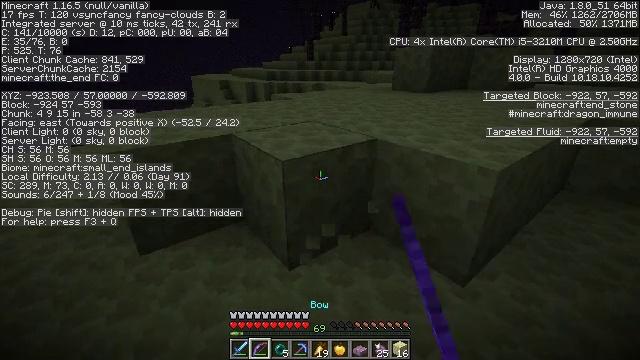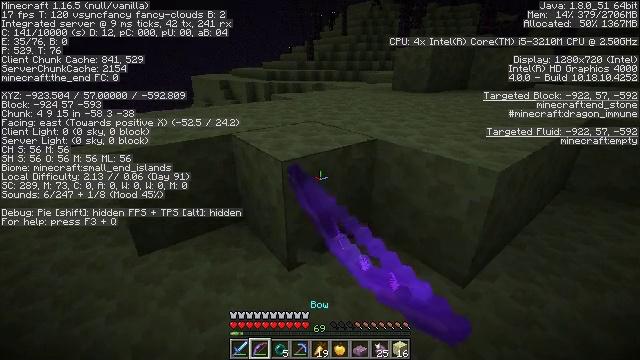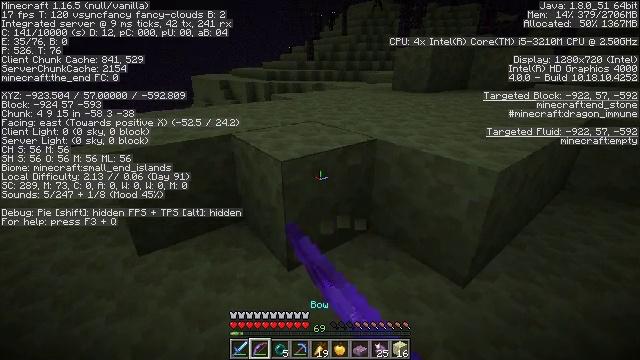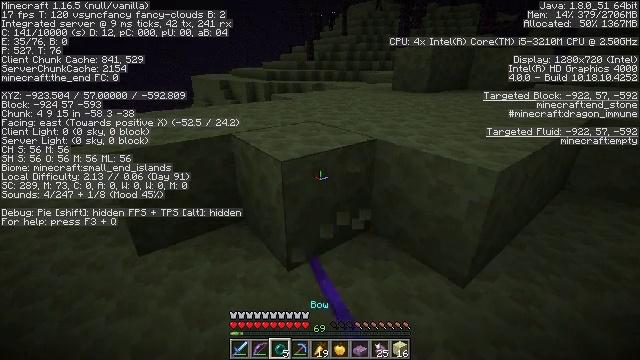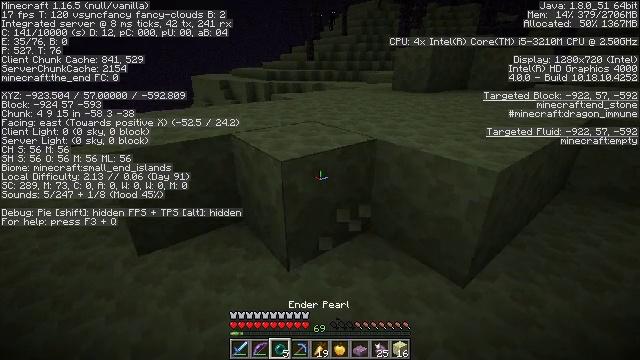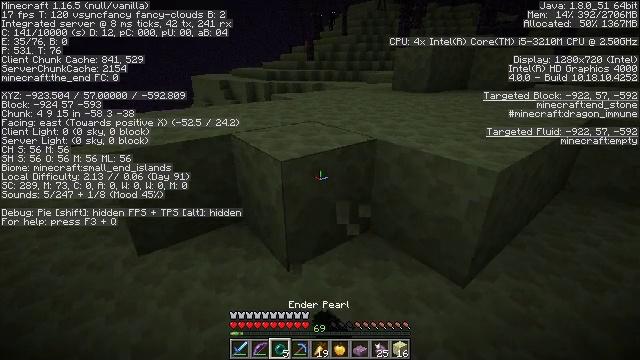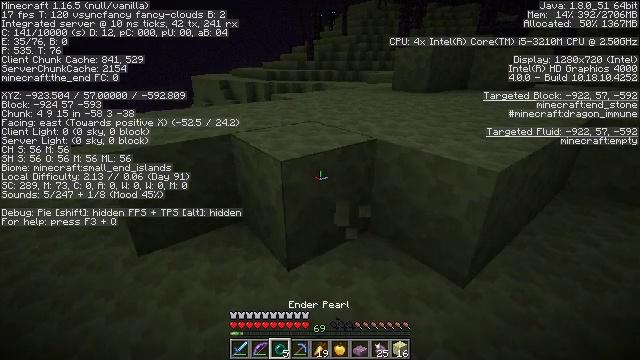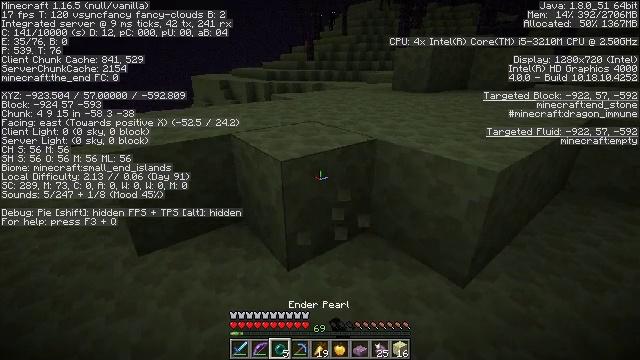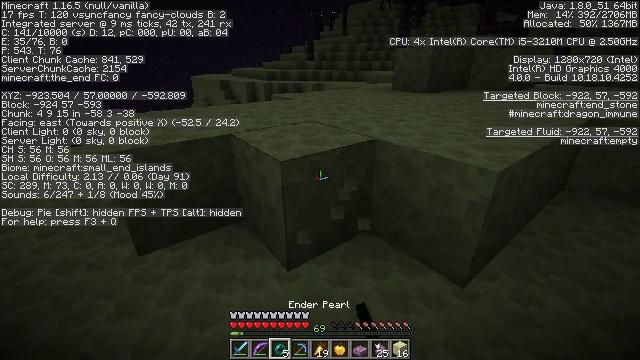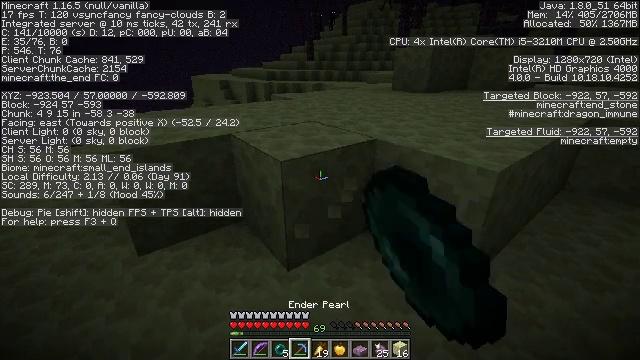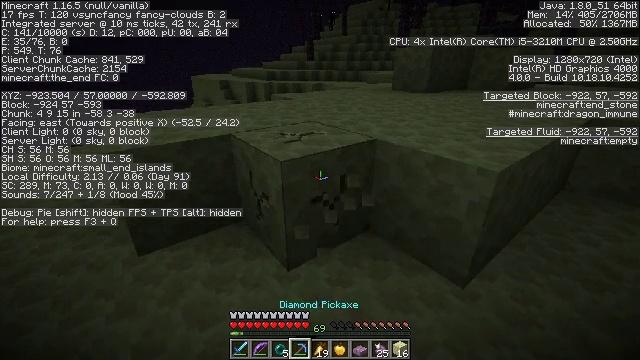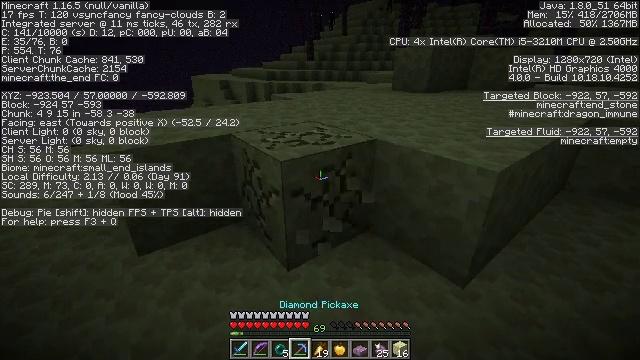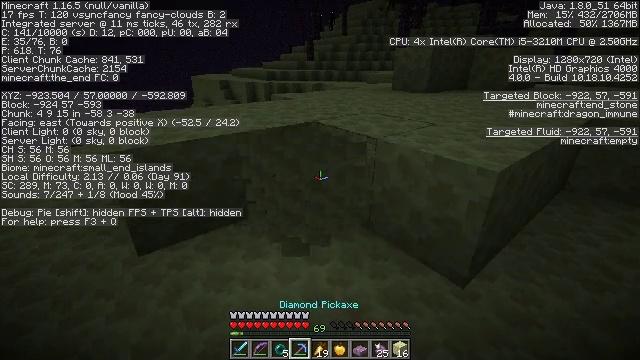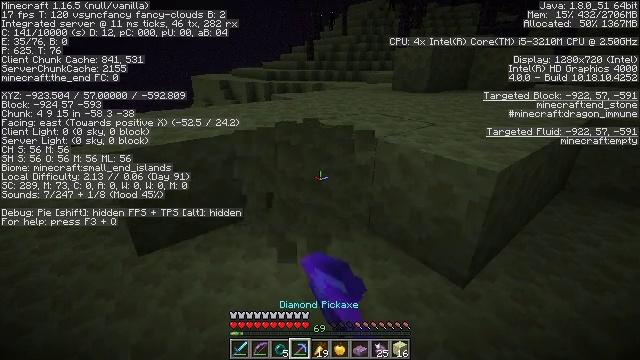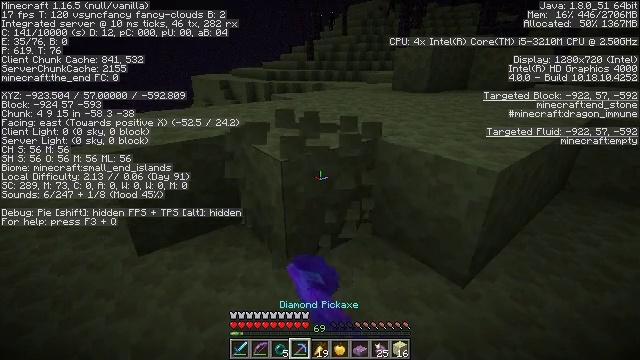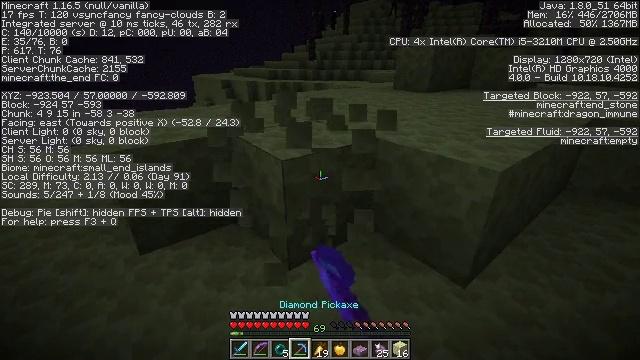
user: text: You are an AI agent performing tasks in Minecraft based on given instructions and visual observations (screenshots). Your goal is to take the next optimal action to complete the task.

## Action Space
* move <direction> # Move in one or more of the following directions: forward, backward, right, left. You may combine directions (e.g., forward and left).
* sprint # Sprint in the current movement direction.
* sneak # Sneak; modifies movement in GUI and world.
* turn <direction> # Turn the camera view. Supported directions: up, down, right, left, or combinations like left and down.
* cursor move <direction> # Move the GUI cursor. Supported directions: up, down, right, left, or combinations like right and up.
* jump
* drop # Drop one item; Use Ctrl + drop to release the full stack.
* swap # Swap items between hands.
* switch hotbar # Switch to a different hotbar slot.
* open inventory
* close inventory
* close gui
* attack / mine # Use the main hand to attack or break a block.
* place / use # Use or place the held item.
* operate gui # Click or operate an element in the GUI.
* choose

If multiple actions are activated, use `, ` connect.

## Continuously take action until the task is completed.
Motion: motion action
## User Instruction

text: Extract end stone with a pickaxe.
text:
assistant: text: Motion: attack / mine
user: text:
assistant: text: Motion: attack / mine
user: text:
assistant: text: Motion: attack / mine, switch to hotbar 3
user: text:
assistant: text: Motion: attack / mine, switch to hotbar 3
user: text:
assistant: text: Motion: attack / mine, switch to hotbar 3
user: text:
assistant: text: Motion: attack / mine, switch to hotbar 3
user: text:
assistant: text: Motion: attack / mine
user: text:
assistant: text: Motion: attack / mine
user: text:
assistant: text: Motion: attack / mine, switch to hotbar 4
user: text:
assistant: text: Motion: attack / mine, switch to hotbar 4
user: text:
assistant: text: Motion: attack / mine
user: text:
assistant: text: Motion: attack / mine
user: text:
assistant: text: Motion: attack / mine
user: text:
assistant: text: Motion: attack / mine
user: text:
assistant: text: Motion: attack / mine
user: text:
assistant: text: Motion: attack / mine
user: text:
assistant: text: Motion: attack / mine
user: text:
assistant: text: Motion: move forward, turn up, attack / mine
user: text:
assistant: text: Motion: move forward, attack / mine
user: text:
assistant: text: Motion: move forward, attack / mine
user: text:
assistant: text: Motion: attack / mine
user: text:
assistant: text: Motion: attack / mine
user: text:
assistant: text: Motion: attack / mine
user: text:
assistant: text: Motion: turn down, attack / mine
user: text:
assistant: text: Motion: attack / mine
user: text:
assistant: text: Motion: turn left, attack / mine
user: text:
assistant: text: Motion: turn left and down, attack / mine
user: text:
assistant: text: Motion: move forward, turn left and down, attack / mine
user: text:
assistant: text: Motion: attack / mine
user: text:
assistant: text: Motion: attack / mine